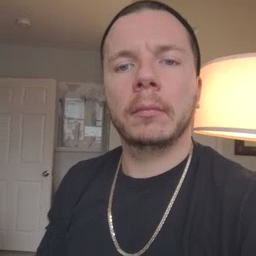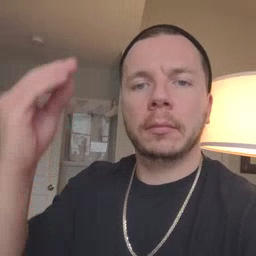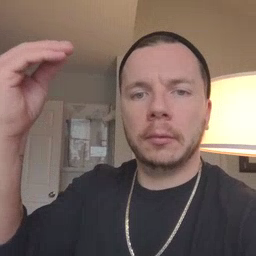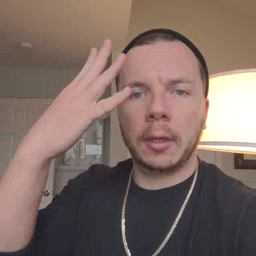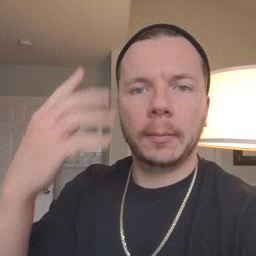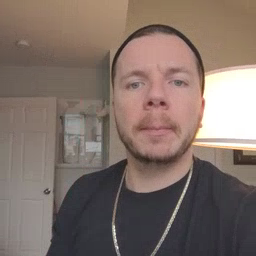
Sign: sun